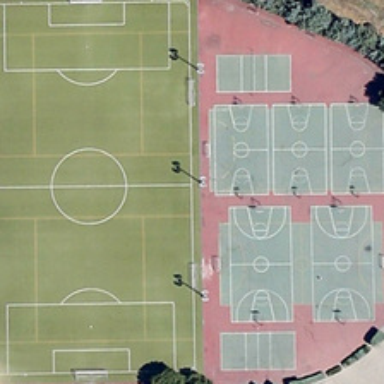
A football field and five basketball fields are surrounded by some green trees .